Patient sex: M
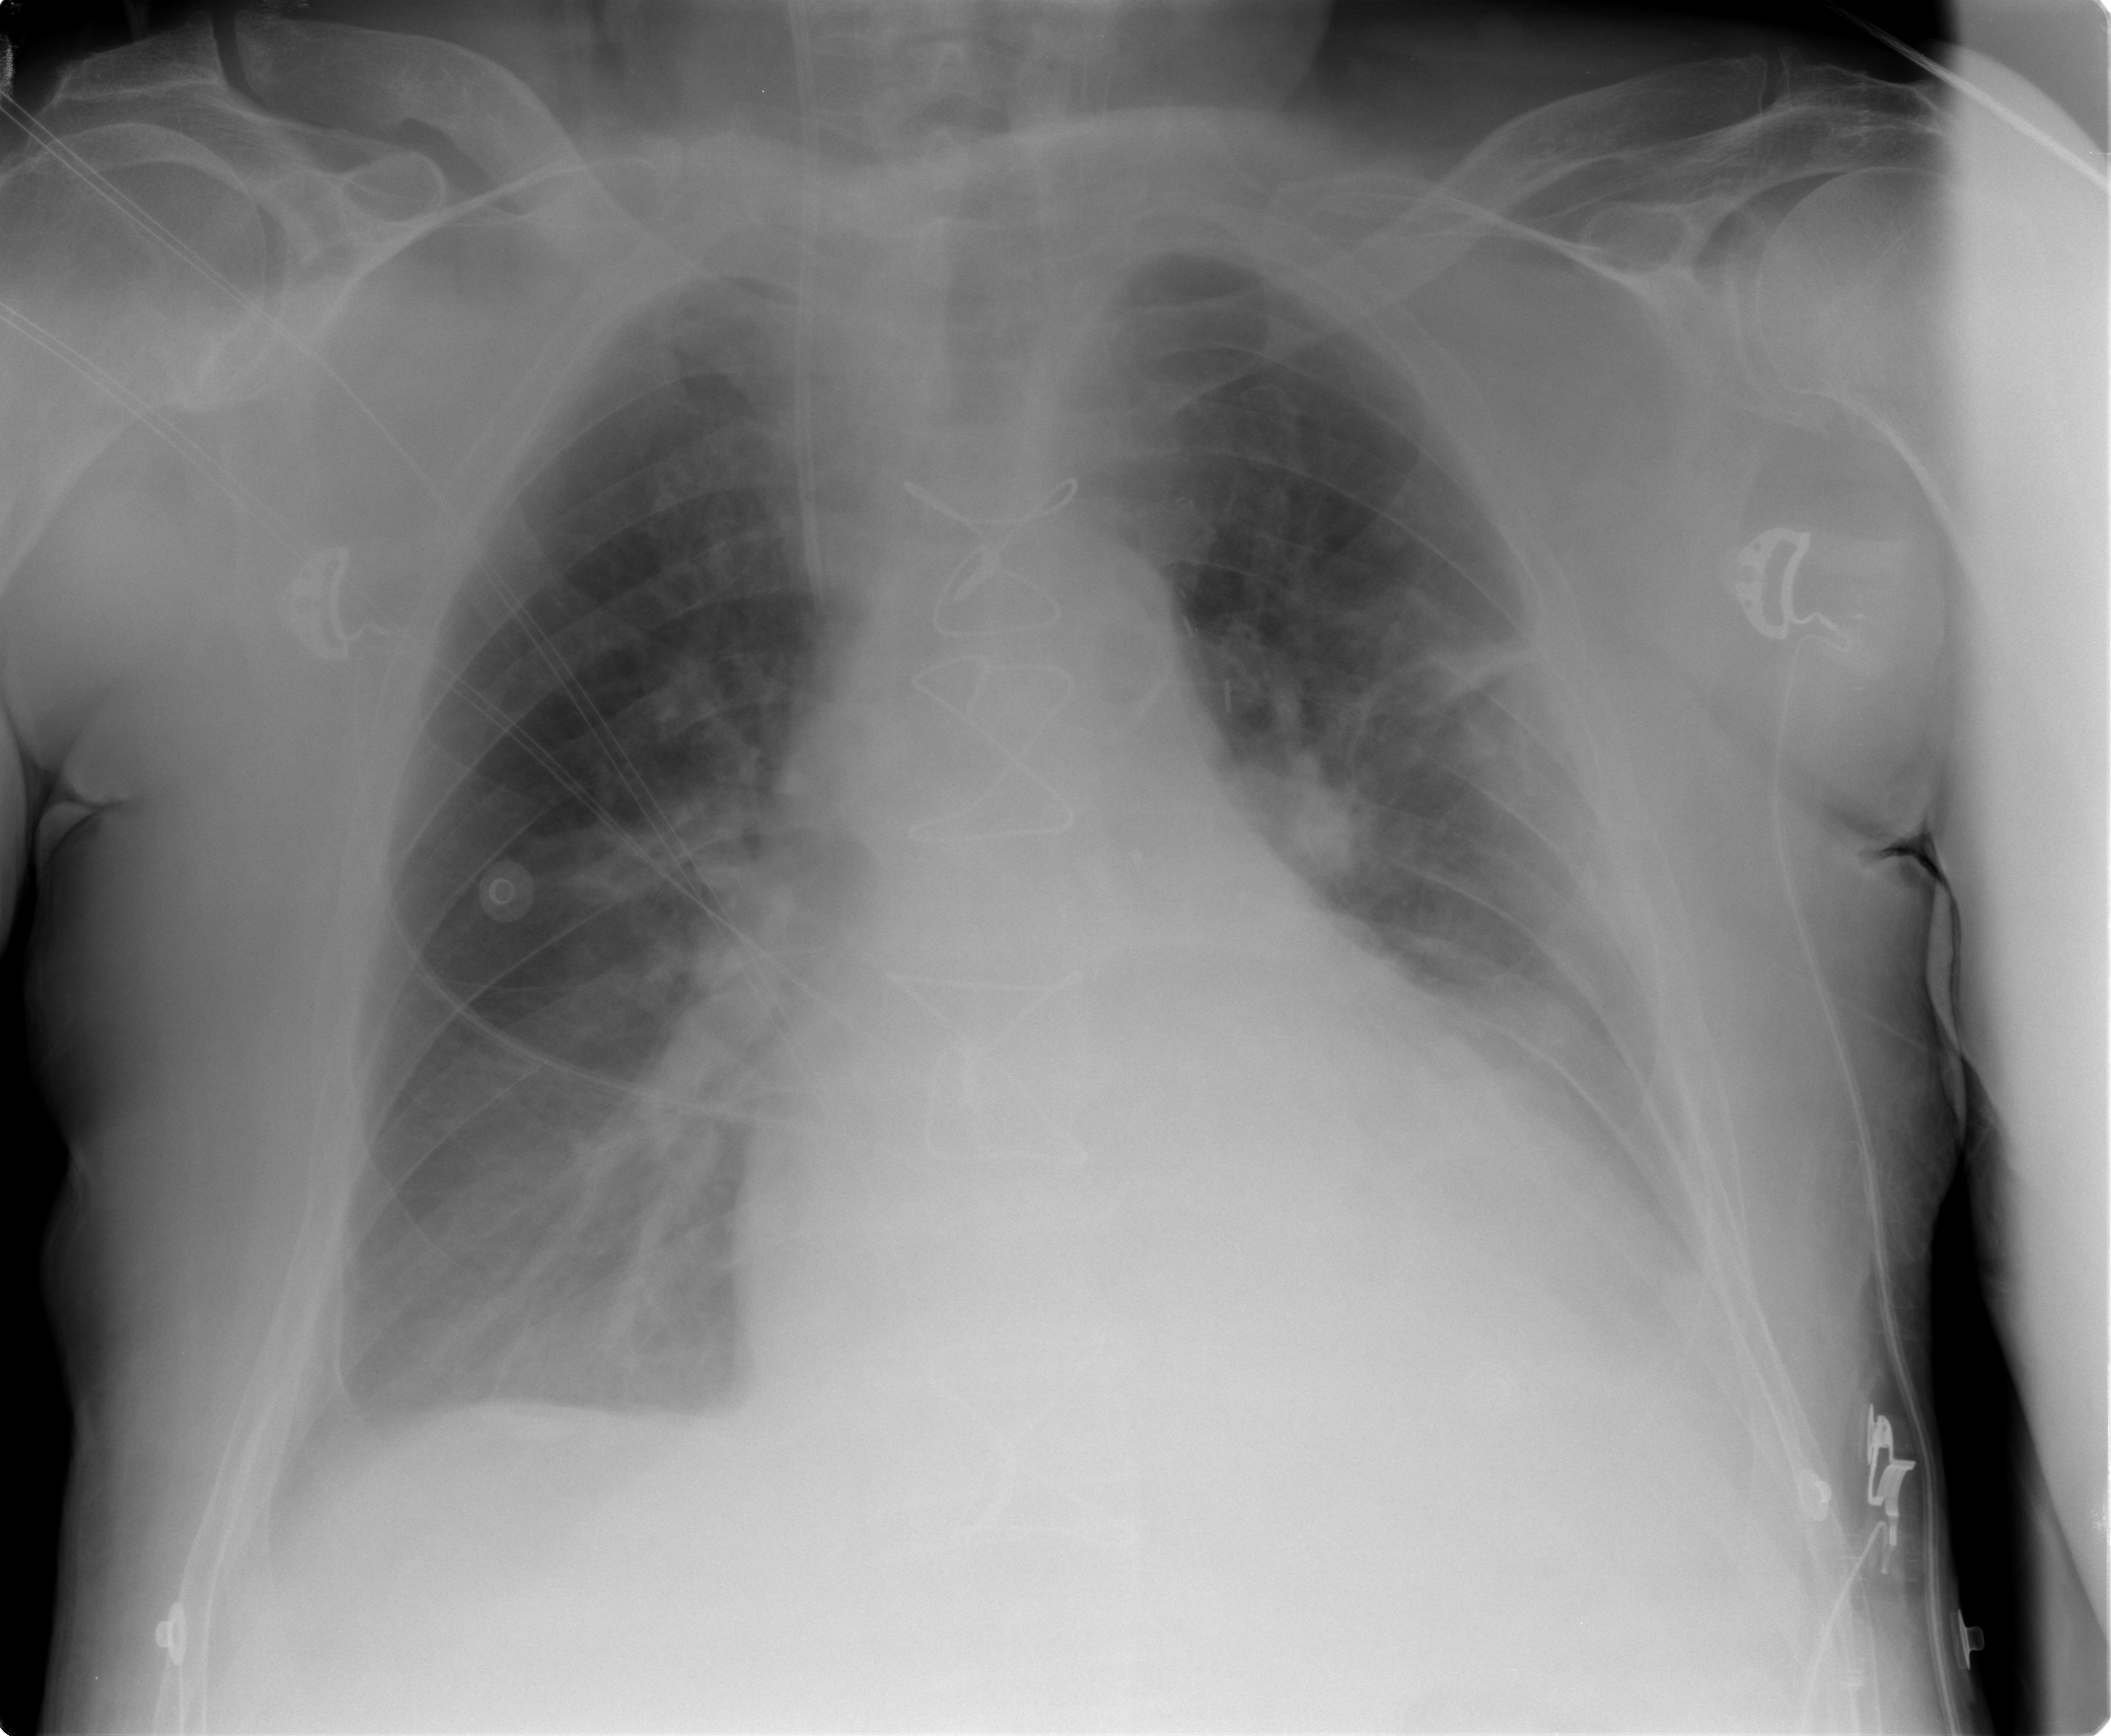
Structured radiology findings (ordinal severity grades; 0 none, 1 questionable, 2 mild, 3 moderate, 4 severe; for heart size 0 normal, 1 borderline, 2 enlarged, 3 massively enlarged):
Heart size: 2
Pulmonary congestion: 2
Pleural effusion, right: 2
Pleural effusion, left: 2
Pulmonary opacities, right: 0
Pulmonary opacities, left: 0
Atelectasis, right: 2
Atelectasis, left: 2